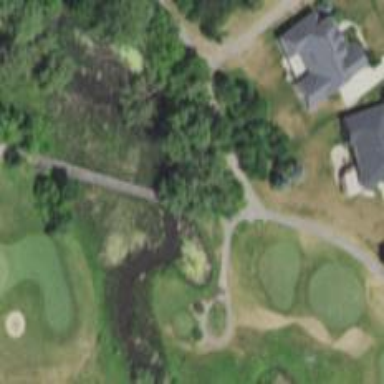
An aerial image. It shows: Service road used as golf cart path.